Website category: auto
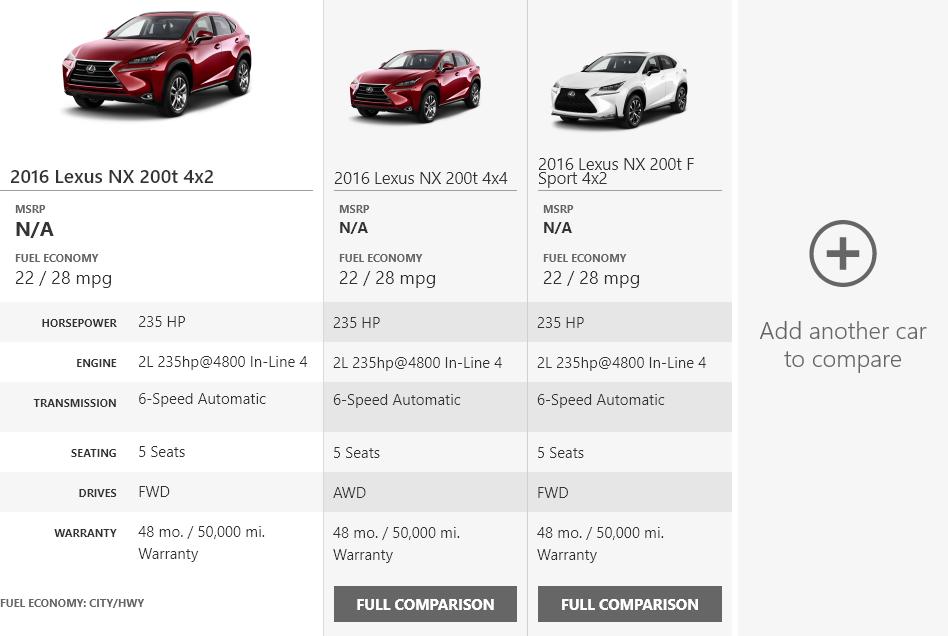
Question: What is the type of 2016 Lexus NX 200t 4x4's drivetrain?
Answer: AWD

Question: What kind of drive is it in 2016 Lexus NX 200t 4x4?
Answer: AWD

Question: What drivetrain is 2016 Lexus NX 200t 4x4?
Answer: AWD

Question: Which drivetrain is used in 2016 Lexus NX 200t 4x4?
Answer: AWD

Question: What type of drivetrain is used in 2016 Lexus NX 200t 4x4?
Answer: AWD

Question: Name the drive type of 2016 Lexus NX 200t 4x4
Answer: AWD

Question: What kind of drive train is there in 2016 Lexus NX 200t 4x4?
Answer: AWD

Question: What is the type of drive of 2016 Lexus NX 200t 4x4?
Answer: AWD

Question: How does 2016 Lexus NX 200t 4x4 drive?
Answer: AWD

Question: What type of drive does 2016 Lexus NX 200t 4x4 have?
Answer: AWD

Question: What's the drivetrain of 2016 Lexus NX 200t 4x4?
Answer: AWD

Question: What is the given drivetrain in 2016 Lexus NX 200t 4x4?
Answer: AWD

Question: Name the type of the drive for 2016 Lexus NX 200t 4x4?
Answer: AWD

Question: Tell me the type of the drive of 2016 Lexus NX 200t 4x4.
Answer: AWD

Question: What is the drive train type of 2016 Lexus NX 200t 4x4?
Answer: AWD

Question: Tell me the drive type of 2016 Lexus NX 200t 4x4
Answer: AWD

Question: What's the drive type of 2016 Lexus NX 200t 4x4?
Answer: AWD

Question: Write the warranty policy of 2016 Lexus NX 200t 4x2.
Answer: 48 mo. / 50,000 mi. Warranty

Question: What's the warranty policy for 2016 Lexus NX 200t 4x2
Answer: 48 mo. / 50,000 mi. Warranty

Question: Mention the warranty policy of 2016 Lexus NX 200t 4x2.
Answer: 48 mo. / 50,000 mi. Warranty

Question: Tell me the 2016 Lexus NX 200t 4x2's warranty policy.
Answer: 48 mo. / 50,000 mi. Warranty